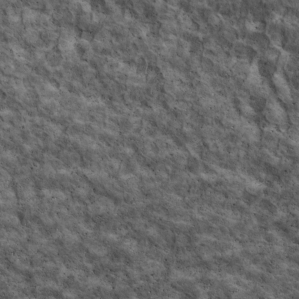
Label: non_frost